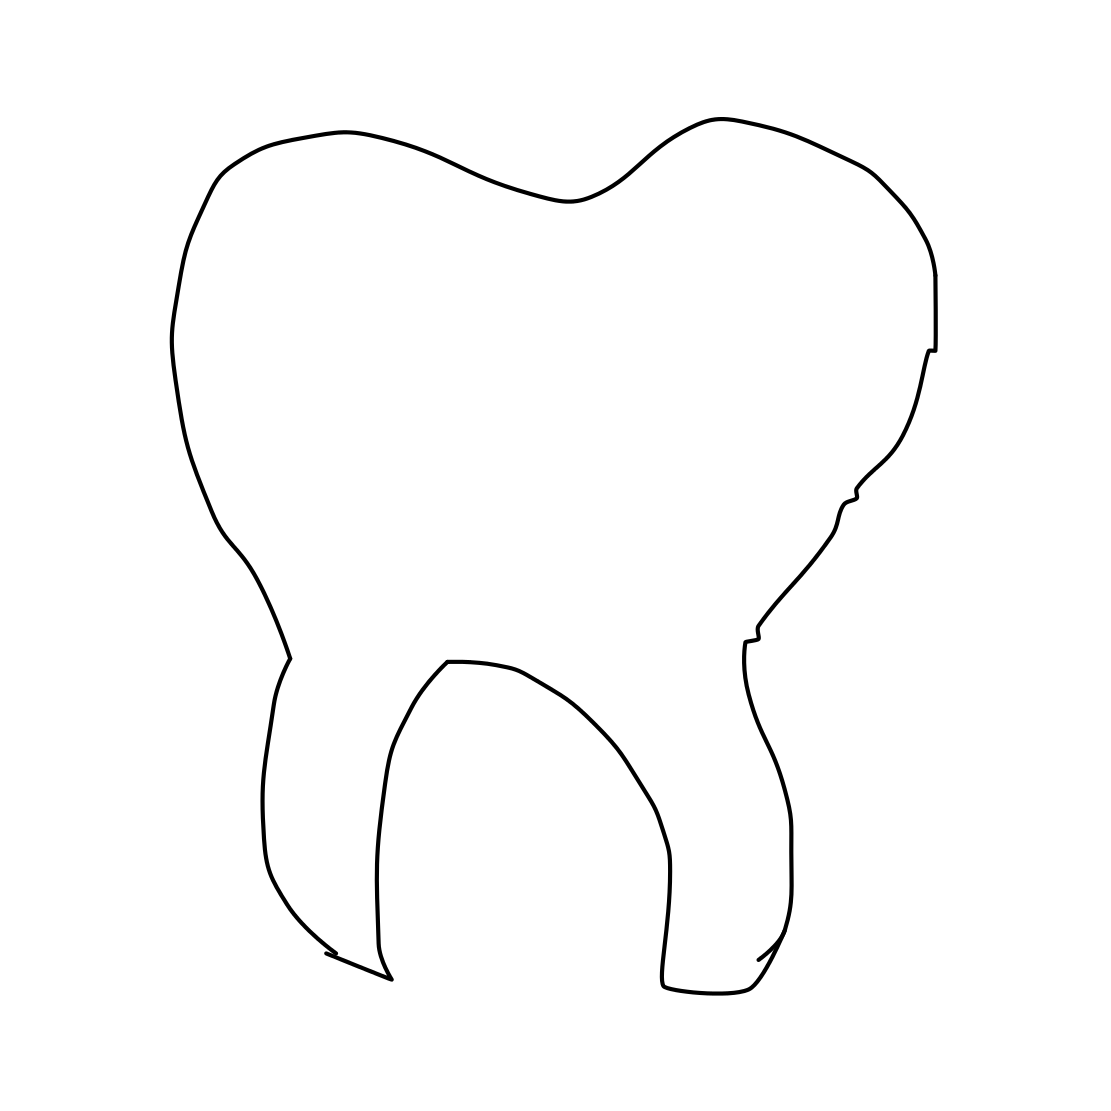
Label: tooth